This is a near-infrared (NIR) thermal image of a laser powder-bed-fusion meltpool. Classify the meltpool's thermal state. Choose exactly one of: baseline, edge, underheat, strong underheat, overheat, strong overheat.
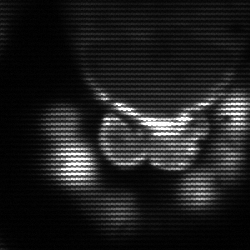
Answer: baseline